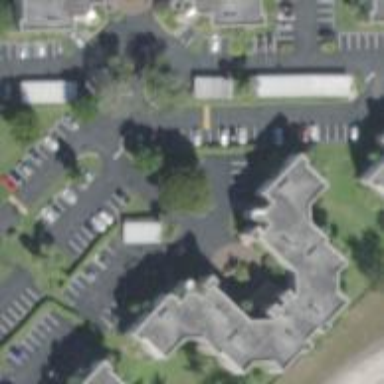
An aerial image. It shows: Parking space is available.